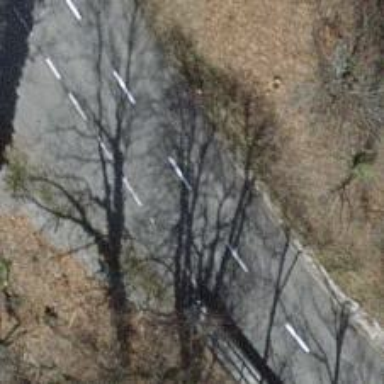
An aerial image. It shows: Secondary road with asphalt surface.